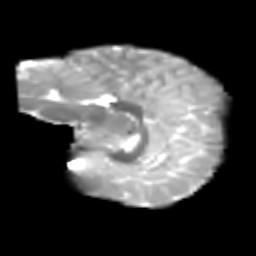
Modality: T2w
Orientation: sagittal
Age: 7
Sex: female
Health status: healthy